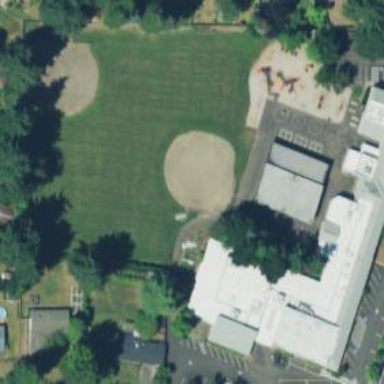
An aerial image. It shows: Baseball pitch for leisure land activities.